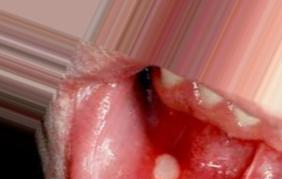
Condition: Mouth Ulcer